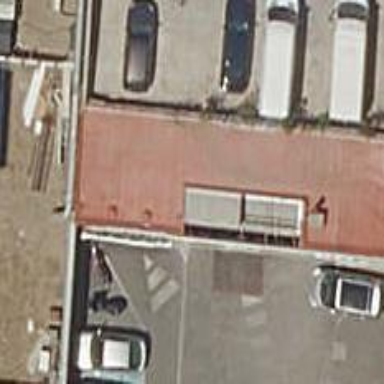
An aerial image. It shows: Car repair shop.